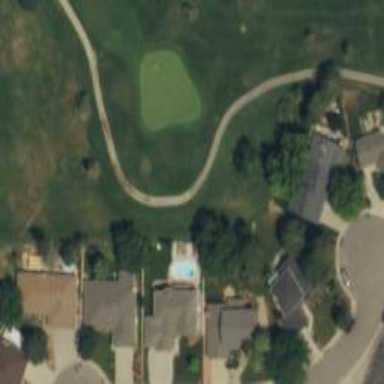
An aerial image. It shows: Path designated for golf carts.